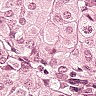
Metastatic tissue present: yes